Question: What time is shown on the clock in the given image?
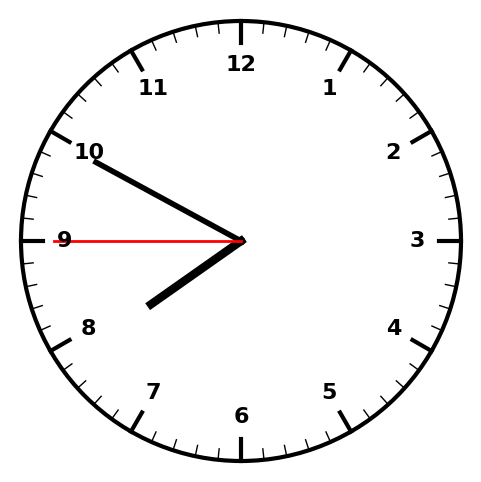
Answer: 07:49:45